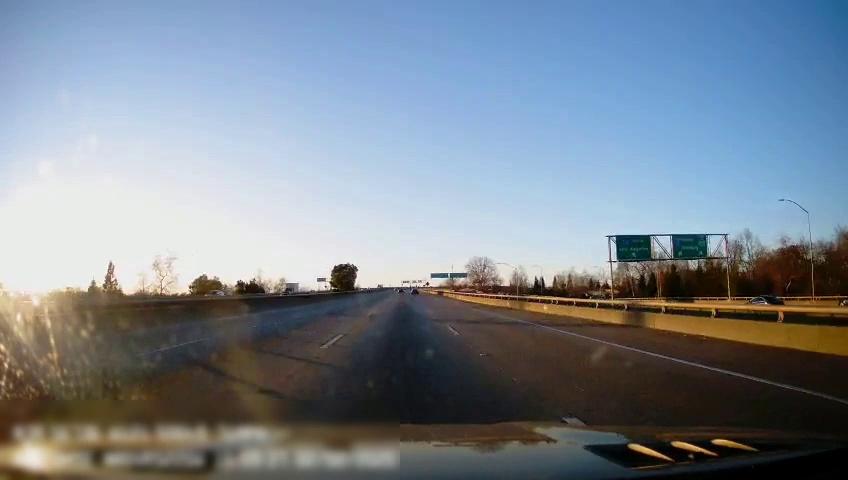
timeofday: Day
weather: Sunny
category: Drivable Space
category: Vehicles | Car
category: Vehicles | Car
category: Vehicles | Car
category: Vehicles | Truck
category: Lanes | Current Lane
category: Lanes | Current Lane
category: Lanes | Alternate Lane
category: Lanes | Alternate Lane
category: Traffic | Signs
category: Traffic | Signs
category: Traffic | Signs
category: Traffic | Signs